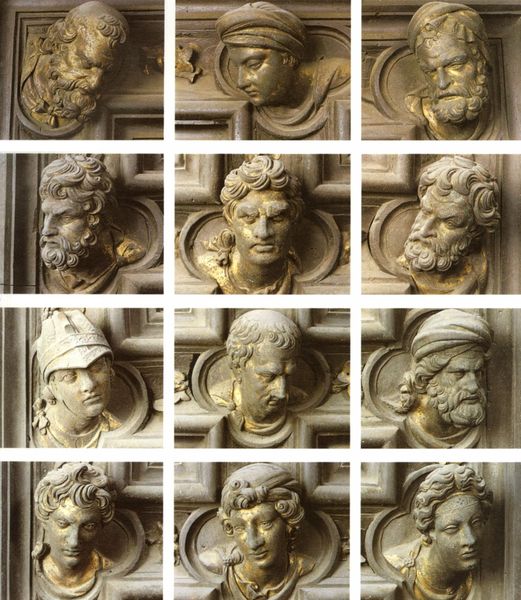
Titel: Nordtür
Künstler: Lorenzo Ghiberti
Standort: Florenz, Baptisterium (EU - I - Toskana)
Schlagwörter: braun, grau, holz, hut, hüte, köpfe, marmor, mund, männer, nase, tür, bart, gesichter, mütze, mützen, augen, blicke, stein, kirche, gold, locken, ohren, skulptur, fotos, italien, verzierung, bronze, plastik, foto, fotografie, helm, portal, skulpturen, reliefs, zwölf, vierpass, mut, turband, skulputre